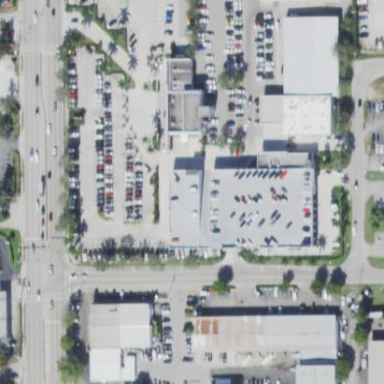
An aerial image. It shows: Car shop building.